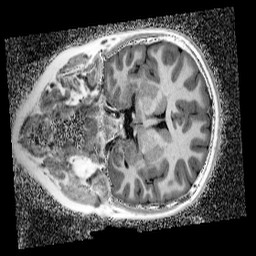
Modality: UNIT1_denoised
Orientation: coronal
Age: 10
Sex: female
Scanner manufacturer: siemens
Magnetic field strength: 3 T
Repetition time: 4 s
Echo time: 0.00299 s